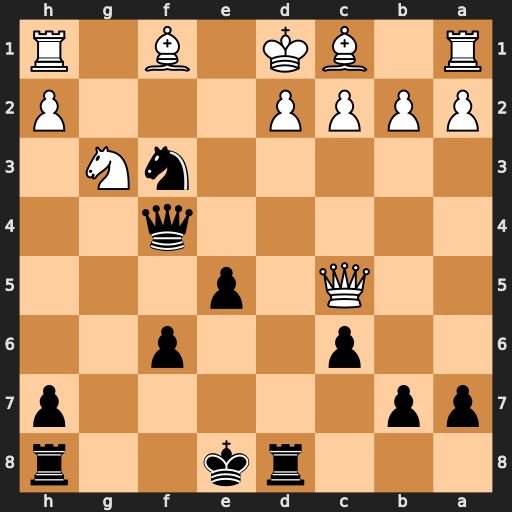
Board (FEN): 3rk2r/pp5p/2p2p2/2Q1p3/5q2/5nN1/PPPP3P/R1BK1B1R
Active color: b
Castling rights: k
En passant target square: -
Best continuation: Rxd2+ Bxd2 Qxd2#